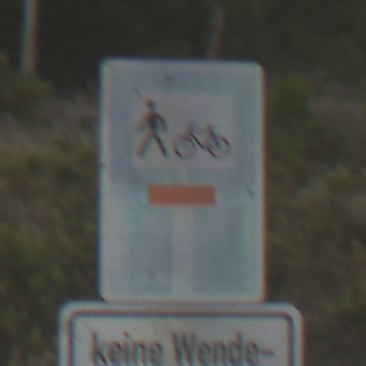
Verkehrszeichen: SackgasseRadverkehrFussgaengerDurchlaessig
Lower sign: HinweisGeaenderteVorfahrtVerkehrsfuehrungVerkehrsregelung3
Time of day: Midday
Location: Outdoor (Nature)
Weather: Overcast
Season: NotSpecified
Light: Natural